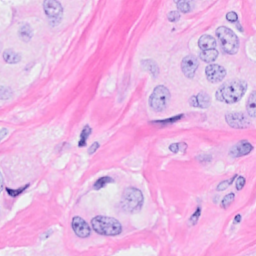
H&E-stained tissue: Breast